Question: I have the following table, with the attributes:
'''
vendor_invoicedetails
Venid(Pk)
ven_inv_ref(Fk)
Item_Code
Item_Name
UnitPrice
VenQuantity
'''
1. I want to multiply the unitPrice with VenQuantity to have a total price which I did with following query select item_code,
VEN_INV_REF,
unitprice * ven_itemquantity as total
from vendor_invoicedetails;
2. The thing I want is to sum the the TotalPrice as Total of two same Ven_inv_Ref(Fk) column.

In the above picture I want sum those entries having same 'VEN_INV_REF' number.
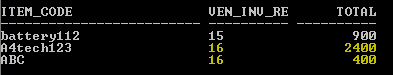
Answer: Try this:
'''
DECLARE @datatable TABLE
(
ITEM_CODE NVARCHAR(32) PRIMARY KEY CLUSTERED,
ven_inv_ref NVARCHAR(50),
Item_Name NVARCHAR(50),
UnitPrice FLOAT,
VenQuantity INT
)
INSERT INTO @datatable
(ITEM_CODE, ven_inv_ref, UnitPrice, VenQuantity)
VALUES ('battery', 15, 100, 4)
INSERT INTO @datatable
(ITEM_CODE, ven_inv_ref, UnitPrice, VenQuantity)
VALUES ('ABCDE', 16, 200, 4)
INSERT INTO @datatable
(ITEM_CODE, ven_inv_ref, UnitPrice, VenQuantity)
VALUES ('A4', 16, 400, 4)
-- whats in the table
SELECT *
FROM @datatable
-- group by reference
SELECT
ven_inv_ref,
SUM(UnitPrice*VenQuantity) AS totalvalue
FROM @datatable
GROUP BY ven_inv_ref
'''
Result